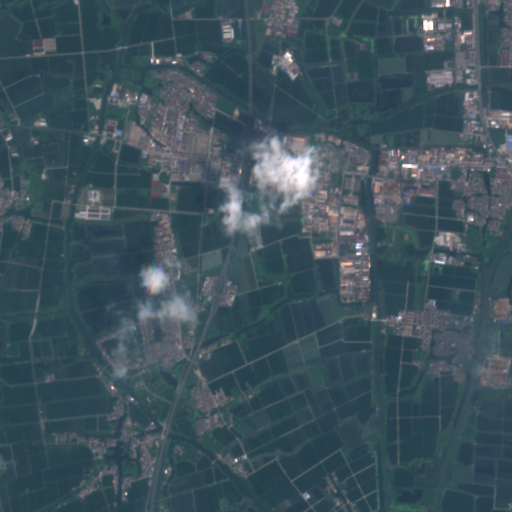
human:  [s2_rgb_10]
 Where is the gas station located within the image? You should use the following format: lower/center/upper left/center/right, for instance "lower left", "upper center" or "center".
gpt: The gas station is located in the upper right of the image.
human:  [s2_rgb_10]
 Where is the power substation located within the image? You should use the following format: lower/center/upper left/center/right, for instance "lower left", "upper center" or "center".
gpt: The power substation is located in the upper right of the image.
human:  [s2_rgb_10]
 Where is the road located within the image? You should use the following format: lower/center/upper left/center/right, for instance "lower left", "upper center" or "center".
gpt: There is no road in the image.